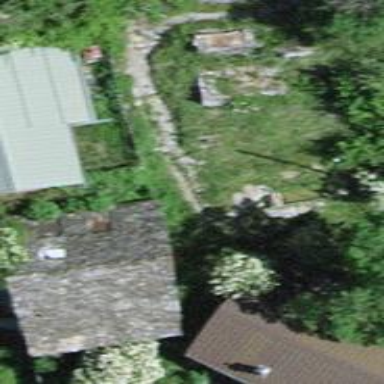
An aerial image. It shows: Wayside cross with historic significance.